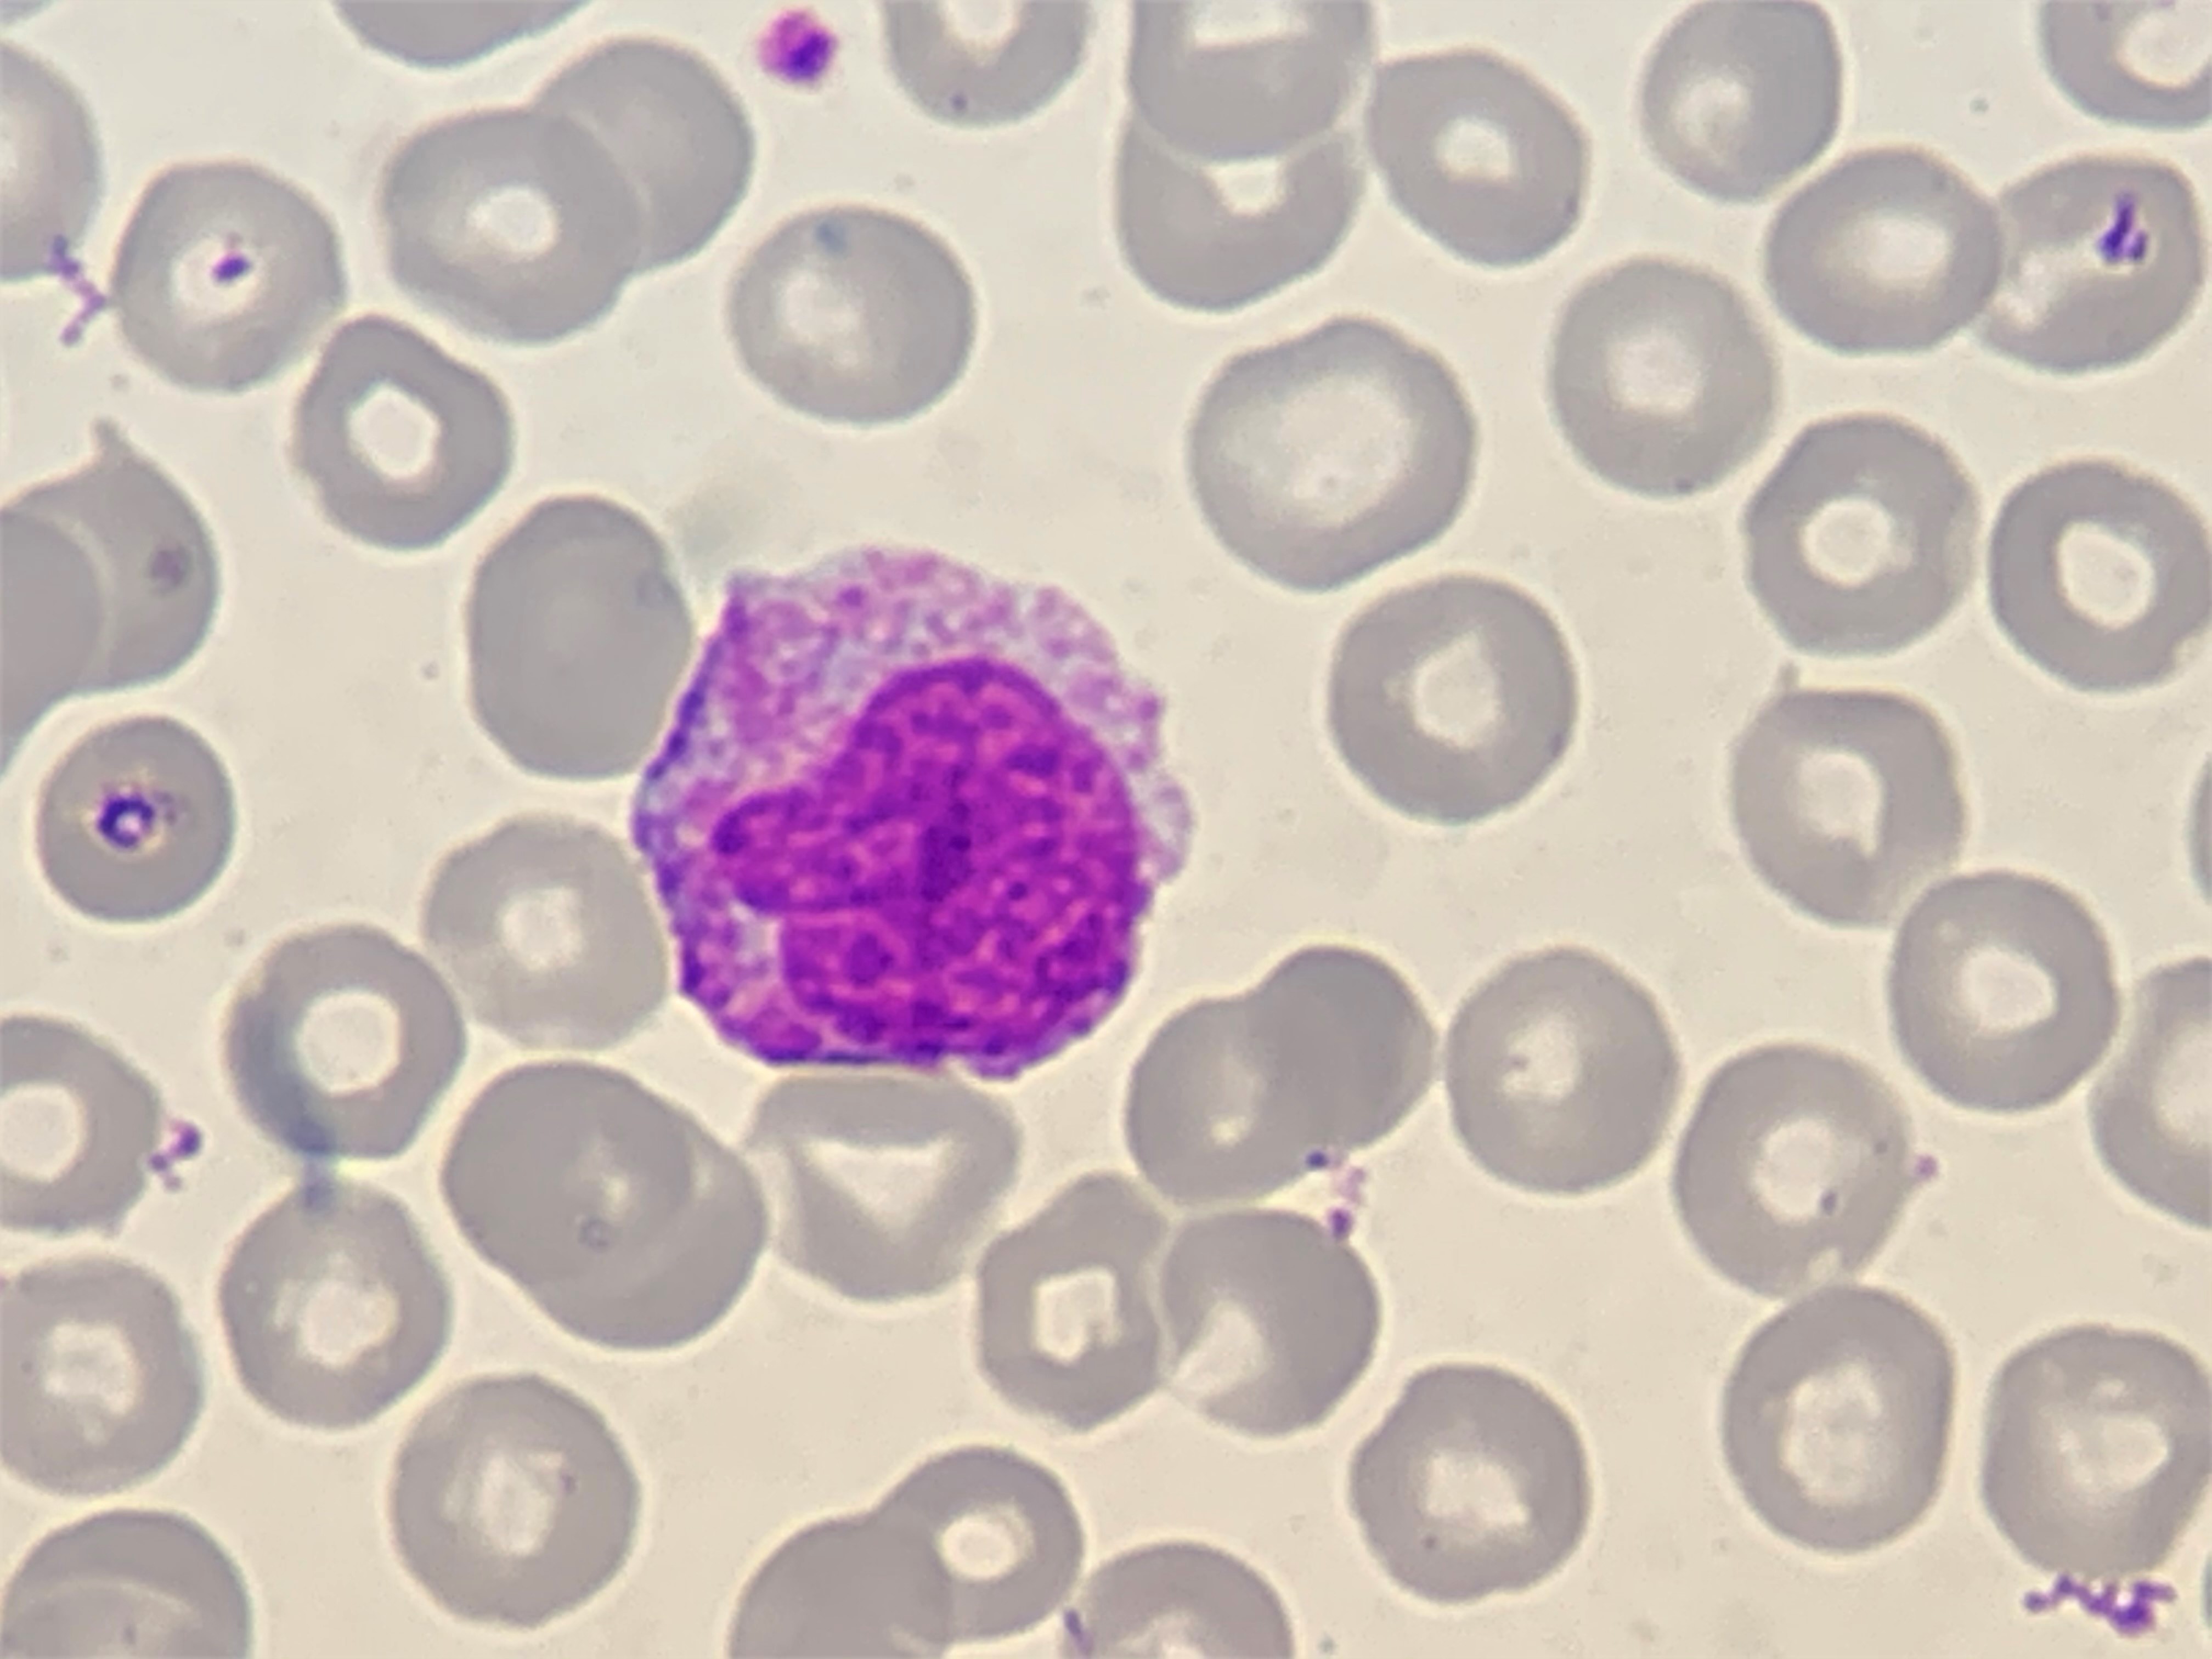
Cell type: MONOCYTES